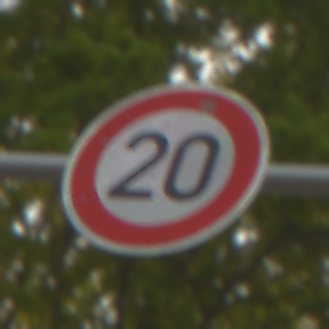
Verkehrszeichen: Geschwindigkeit20
Umgebung: Outdoor, RoadRail
Tageszeit: SunriseSunset
Wetter: Clear
Licht: Natural
Jahreszeit: NotSpecified
Kontrast: LowContrast